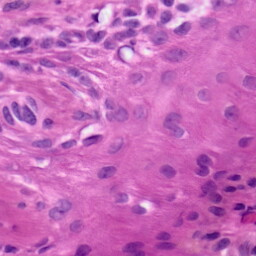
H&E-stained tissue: Skin